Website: apple
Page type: billing-address
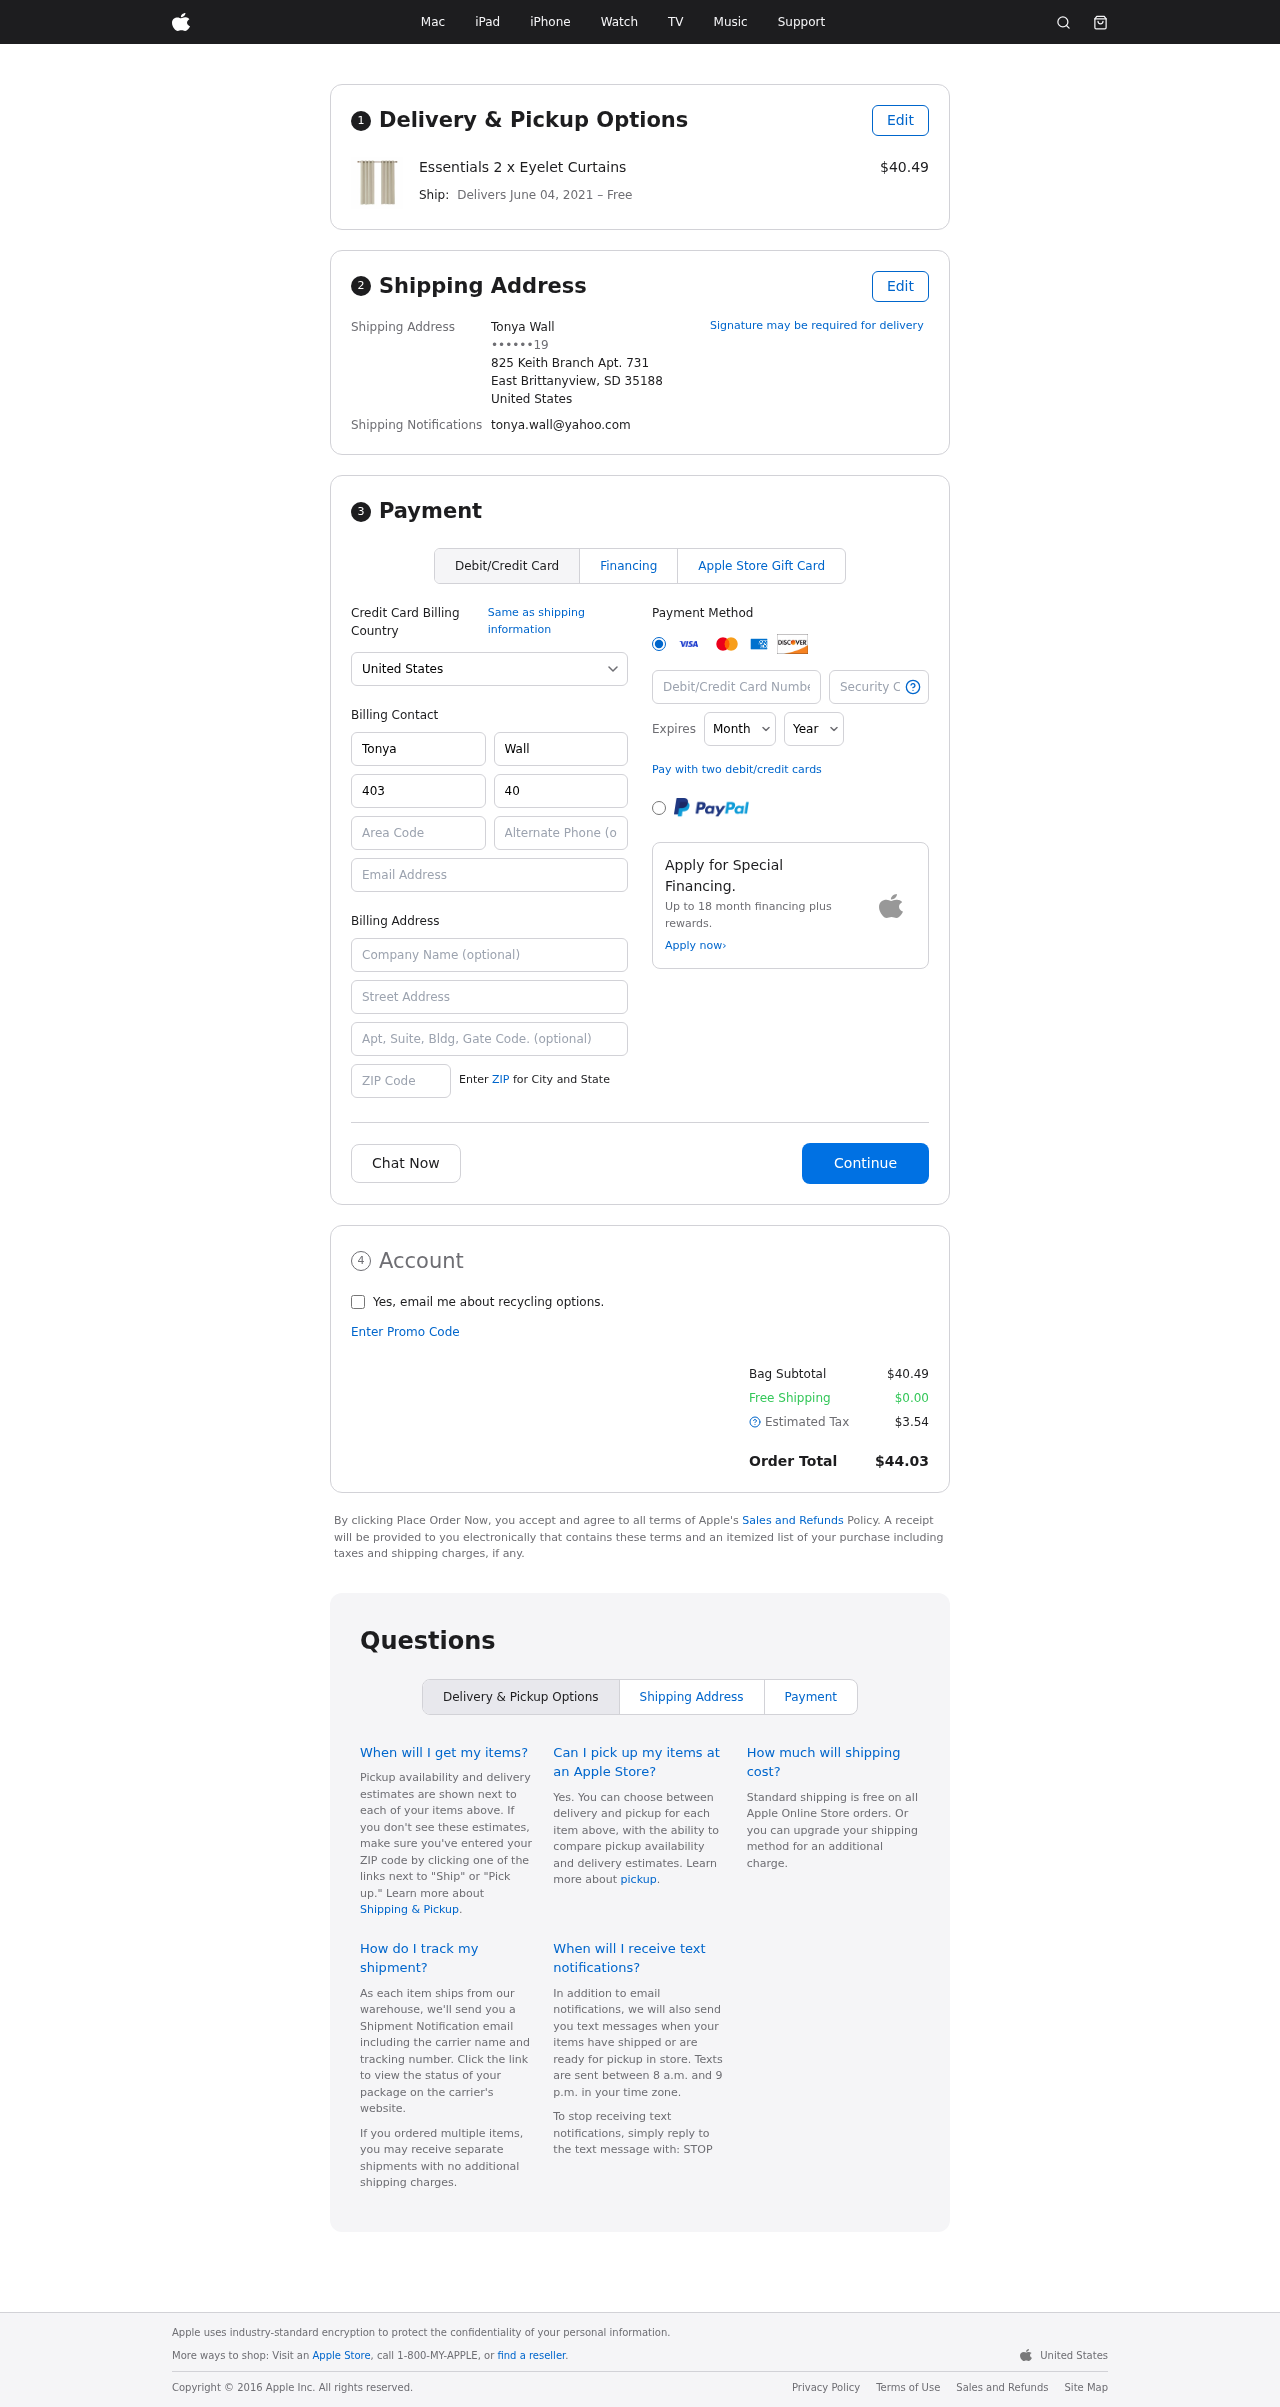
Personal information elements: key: PII_CARD_CVV
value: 267
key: PII_CARD_EXPIRY_MONTH
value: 03
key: PII_CARD_EXPIRY_YEAR
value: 28
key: PII_CARD_NUMBER
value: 2304 0524 2417 3086
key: PII_CITY_STATE_ZIP
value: East Brittanyview, SD 35188
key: PII_COUNTRY
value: United States
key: PII_EMAIL
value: tonya.wall@yahoo.com
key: PII_FULLNAME
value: Tonya Wall
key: PII_STREET
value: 825 Keith Branch Apt. 731
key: PII_PHONE_MASKED
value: ••••••19
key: PII_BILLING_FIRSTNAME
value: Tonya
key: PII_BILLING_LASTNAME
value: Wall
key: PII_BILLING_PHONE_AREA
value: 403
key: PII_BILLING_PHONE
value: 4034727619
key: PII_BILLING_EMAIL
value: tonya.wall@yahoo.com
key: PII_BILLING_COMPANY
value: Moran LLC
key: PII_BILLING_STREET
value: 825 Keith Branch Apt. 731
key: PII_BILLING_POSTCODE
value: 35188
Product elements: key: PRODUCT1_NAME
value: Essentials 2 x Eyelet Curtains
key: PRODUCT1_PRICE
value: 40.49
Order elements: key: ORDER_DELIVERY_DATE
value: June 04, 2021
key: ORDER_SUBTOTAL
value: $40.49
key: ORDER_SHIPPING_COST
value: $0.00
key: ORDER_TAX
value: $3.54
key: ORDER_TOTAL
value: $44.03